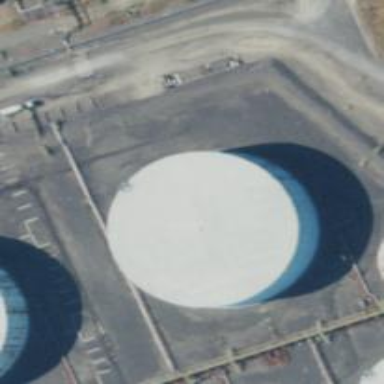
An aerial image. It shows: Storage tank with man-made structure.